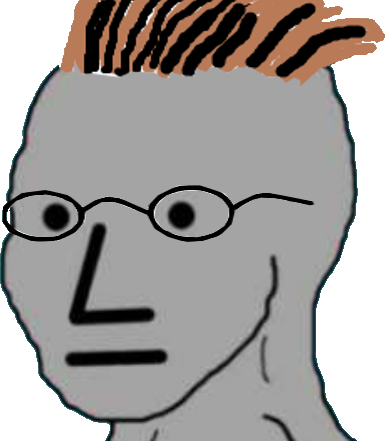
Label: 5_NPC